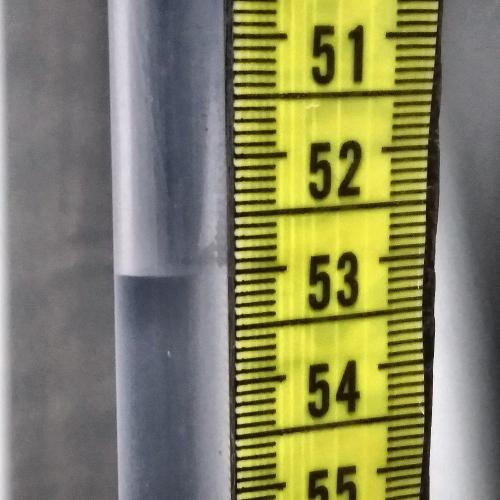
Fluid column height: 53.0 cm